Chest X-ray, AP view. Patient: 63 years old, sex M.
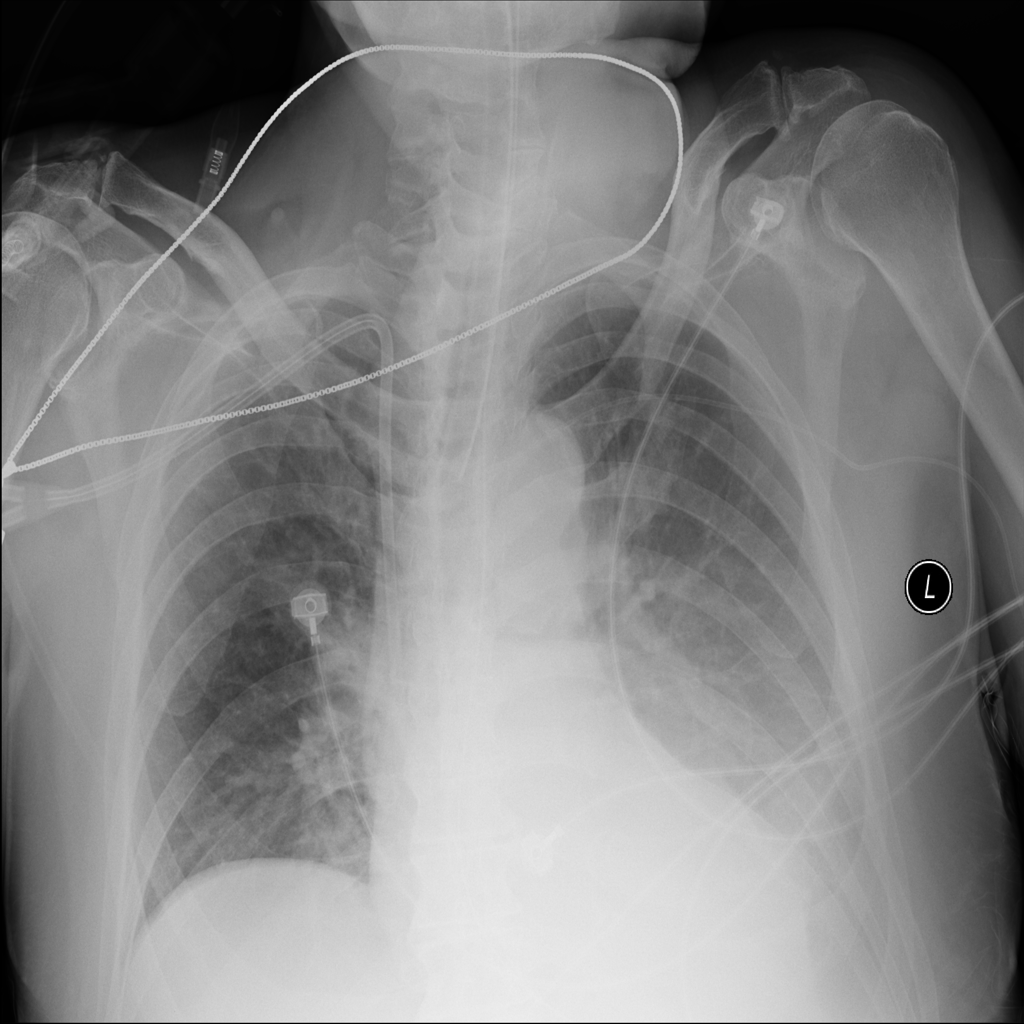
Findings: Consolidation